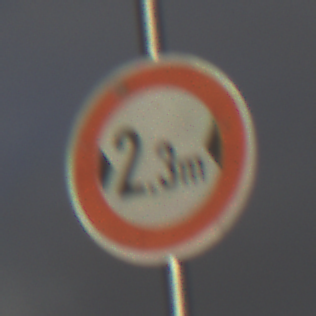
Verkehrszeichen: TatsaechlicheBreite2Komma3
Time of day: SunriseSunset
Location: Outdoor (Nature)
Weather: PartlyCloudy
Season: NotSpecified
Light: Natural